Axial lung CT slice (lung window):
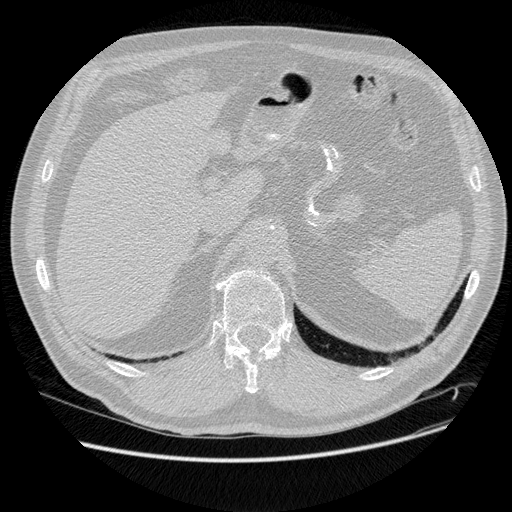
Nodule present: no